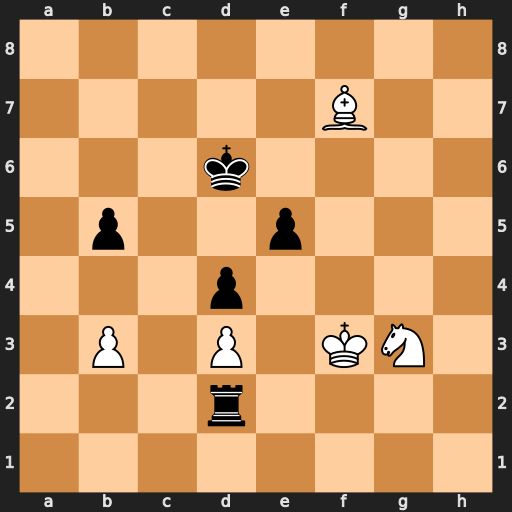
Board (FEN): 8/5B2/3k4/1p2p3/3p4/1P1P1KN1/3r4/8
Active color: w
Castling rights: -
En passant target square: -
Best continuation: Ne4+ Ke7 Nxd2